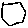
Label: hexagon